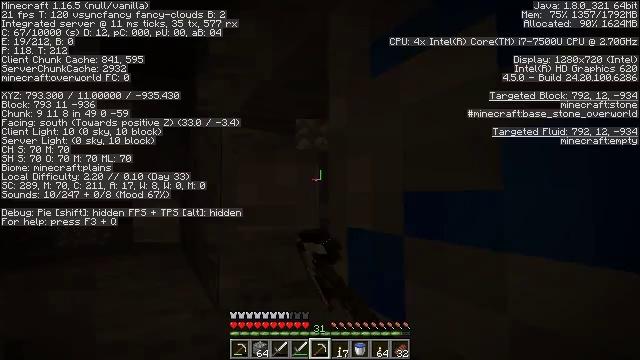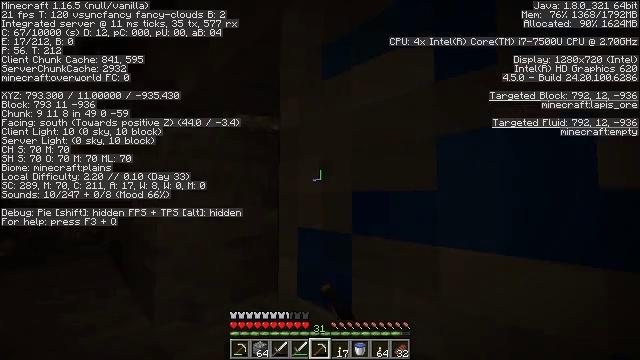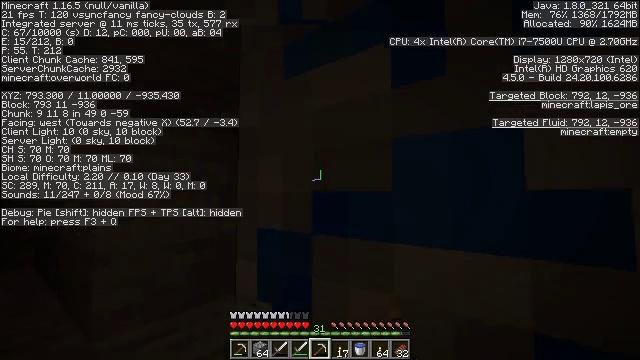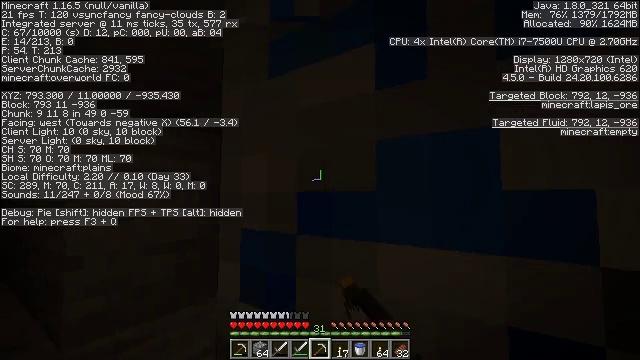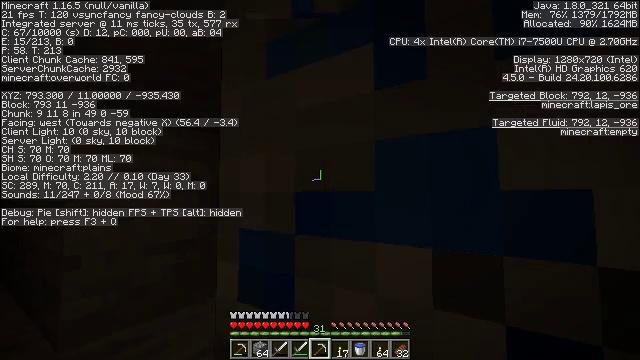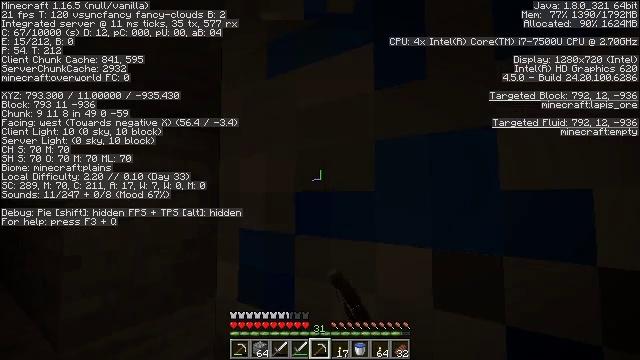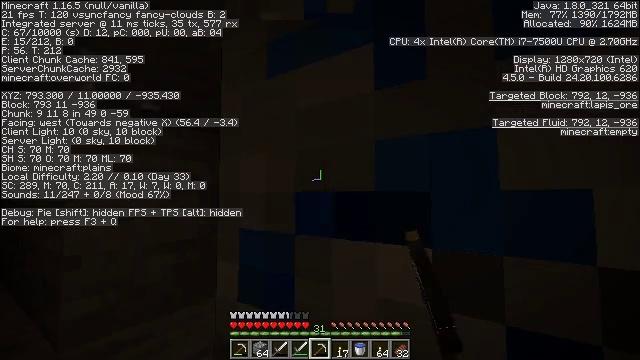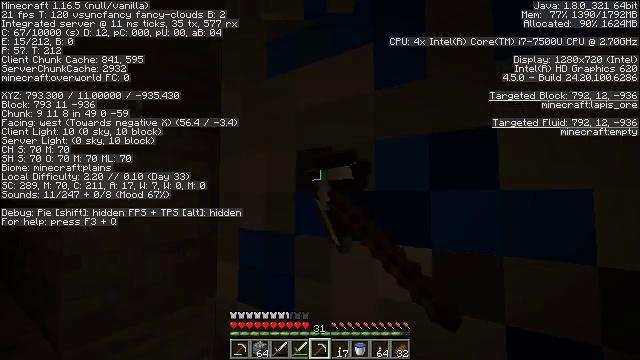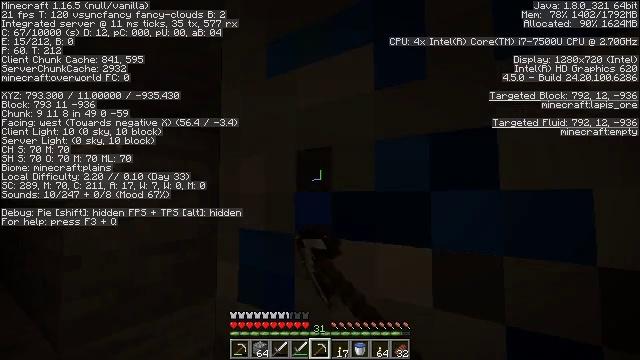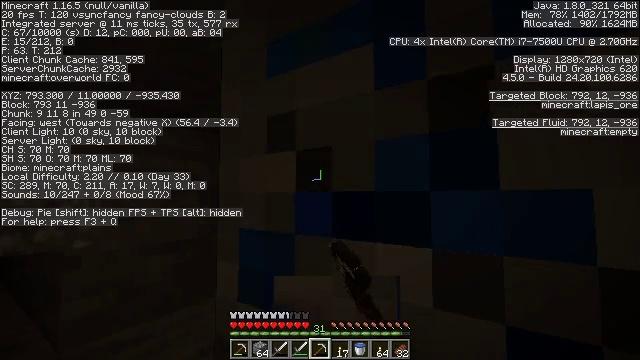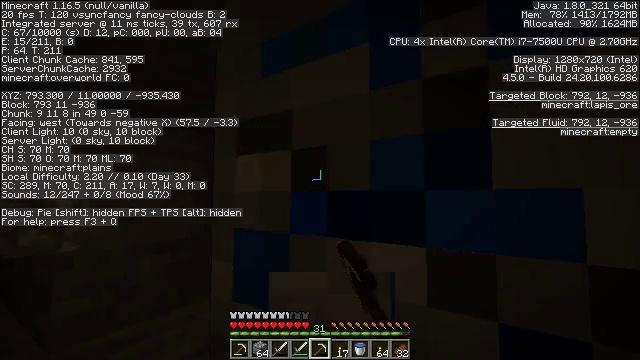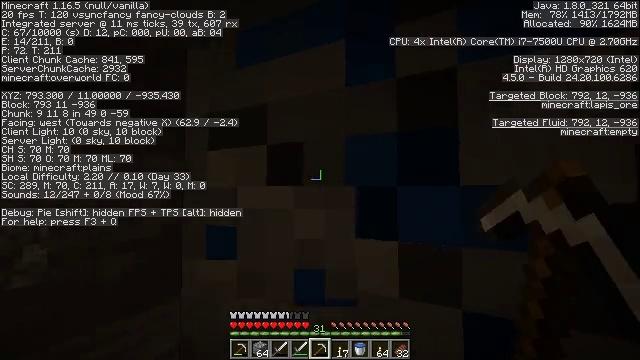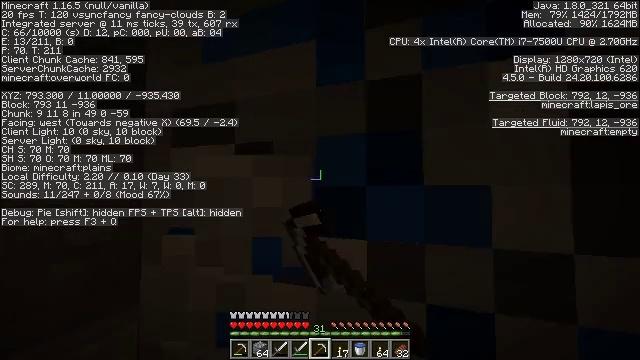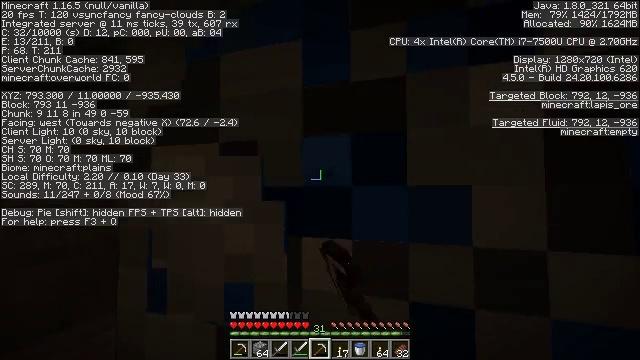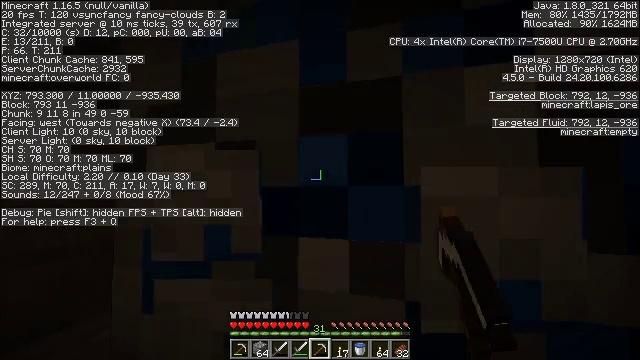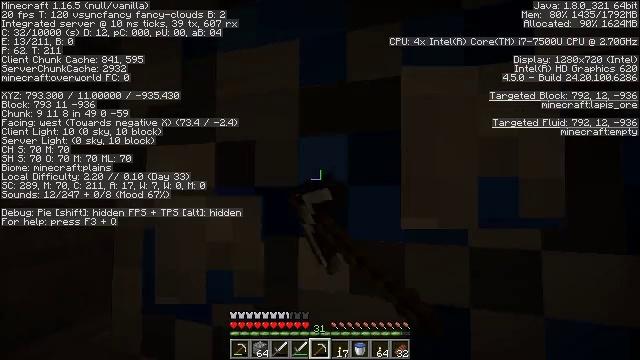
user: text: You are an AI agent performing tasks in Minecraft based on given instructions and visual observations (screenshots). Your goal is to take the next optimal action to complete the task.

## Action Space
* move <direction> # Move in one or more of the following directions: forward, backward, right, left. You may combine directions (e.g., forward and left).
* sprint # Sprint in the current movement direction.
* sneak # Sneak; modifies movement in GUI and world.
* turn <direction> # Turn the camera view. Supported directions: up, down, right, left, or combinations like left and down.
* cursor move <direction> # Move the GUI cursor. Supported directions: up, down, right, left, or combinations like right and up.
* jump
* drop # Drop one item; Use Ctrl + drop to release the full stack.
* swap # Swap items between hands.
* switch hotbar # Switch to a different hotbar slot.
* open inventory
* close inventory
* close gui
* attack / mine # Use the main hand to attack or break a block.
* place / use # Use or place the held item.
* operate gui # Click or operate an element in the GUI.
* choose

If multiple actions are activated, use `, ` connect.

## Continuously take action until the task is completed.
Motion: motion action
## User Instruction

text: Harvest lapis ore for blue dye.
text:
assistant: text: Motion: turn right, attack / mine
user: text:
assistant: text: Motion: turn right, attack / mine
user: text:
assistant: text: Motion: turn right, attack / mine
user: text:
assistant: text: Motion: attack / mine
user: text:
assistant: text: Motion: attack / mine
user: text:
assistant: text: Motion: attack / mine
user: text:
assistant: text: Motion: attack / mine
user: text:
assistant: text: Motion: attack / mine
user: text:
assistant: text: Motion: attack / mine
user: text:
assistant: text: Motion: turn right, attack / mine
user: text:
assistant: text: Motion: turn right, attack / mine
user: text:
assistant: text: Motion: turn right, attack / mine
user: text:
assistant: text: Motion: turn right, attack / mine
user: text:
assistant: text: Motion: attack / mine
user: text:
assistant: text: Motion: attack / mine
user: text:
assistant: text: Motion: attack / mine
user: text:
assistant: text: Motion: attack / mine
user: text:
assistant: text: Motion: attack / mine
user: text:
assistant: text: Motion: attack / mine
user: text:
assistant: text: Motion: attack / mine
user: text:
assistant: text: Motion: attack / mine
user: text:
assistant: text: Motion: attack / mine
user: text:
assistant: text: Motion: attack / mine
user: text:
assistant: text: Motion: attack / mine
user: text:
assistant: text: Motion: attack / mine
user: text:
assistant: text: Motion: attack / mine
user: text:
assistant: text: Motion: attack / mine
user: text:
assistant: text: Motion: attack / mine
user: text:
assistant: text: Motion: attack / mine
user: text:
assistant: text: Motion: attack / mine